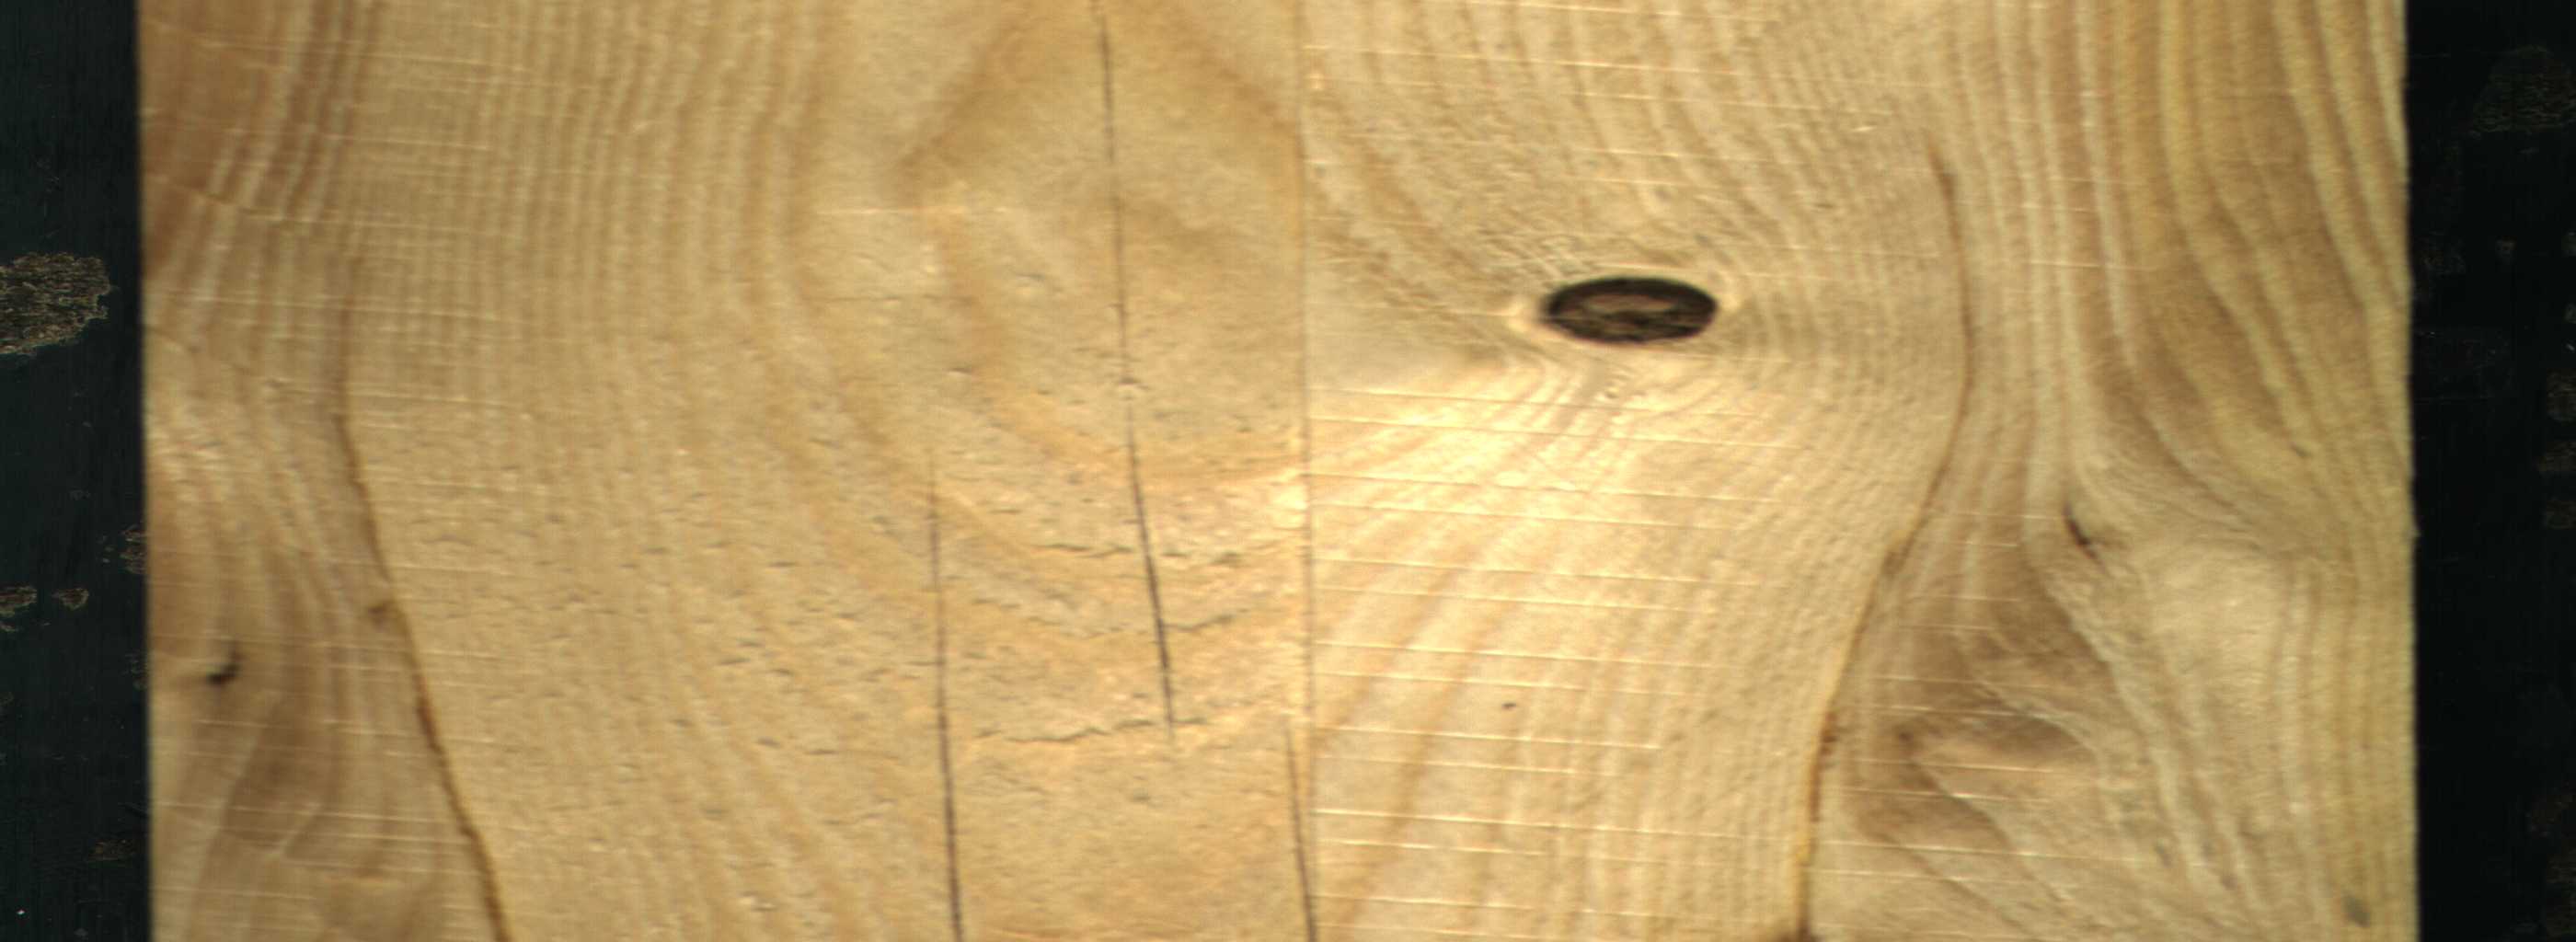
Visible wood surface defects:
resin
resin
Crack
Crack
Crack
Dead_Knot
Dead_Knot